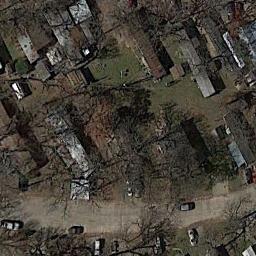
Label: residential